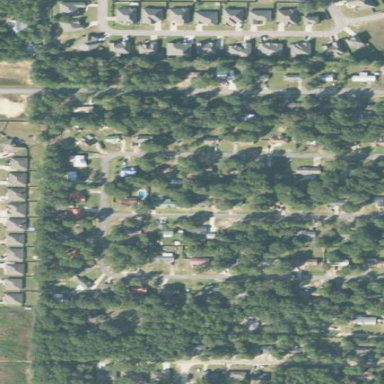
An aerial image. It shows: Residential area consisting of single-family homes.